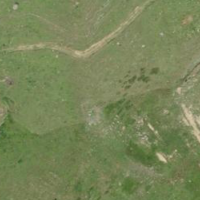
EUNIS habitat code: 23
Species observed at this site:
Gentianella campestris